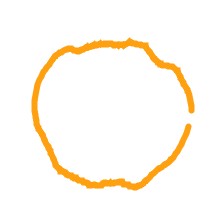
Shape: circle